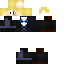
A female human skin with medium skin, wearing blonde long hair dressed in a yellow hoodie and brown pants, featuring a closed mouth.